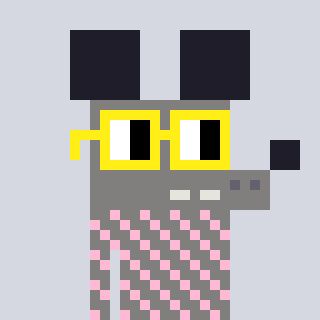
a pixel art character with square yellow glasses, a mouse-shaped head and a bluegrey-colored body on a cool background